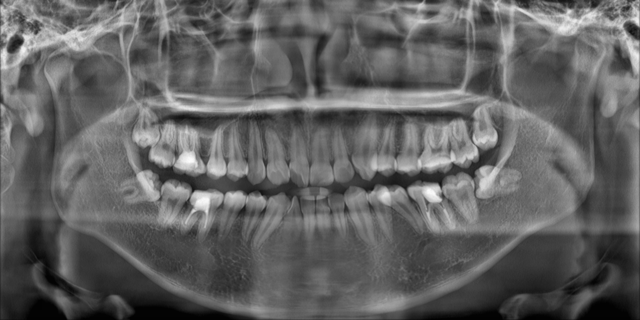
adult